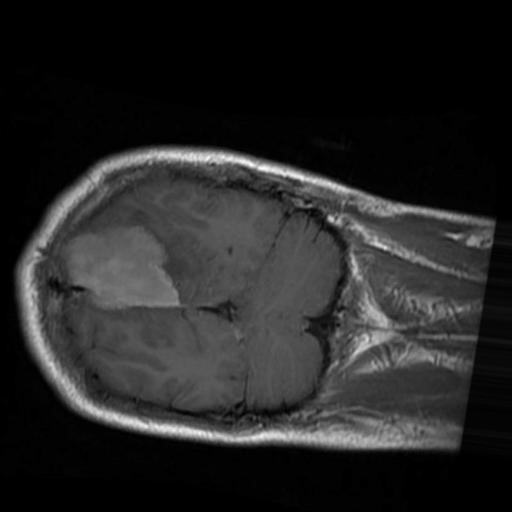
Label: brain_menin